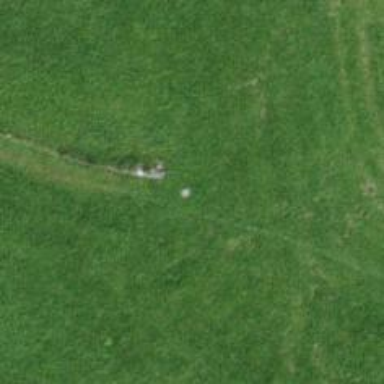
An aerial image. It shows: Path covered in grass.